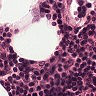
Metastatic tissue present: no